Question: Website name?
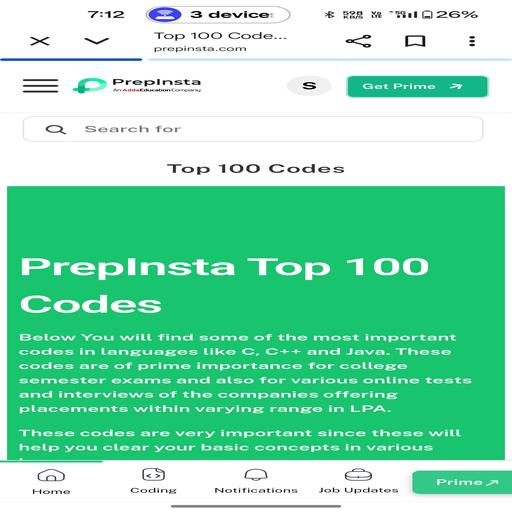
Answer: PrepInsta